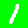
Digit: 1